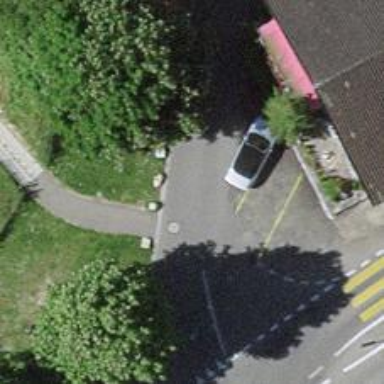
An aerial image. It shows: Footway surfaced with paving stones.